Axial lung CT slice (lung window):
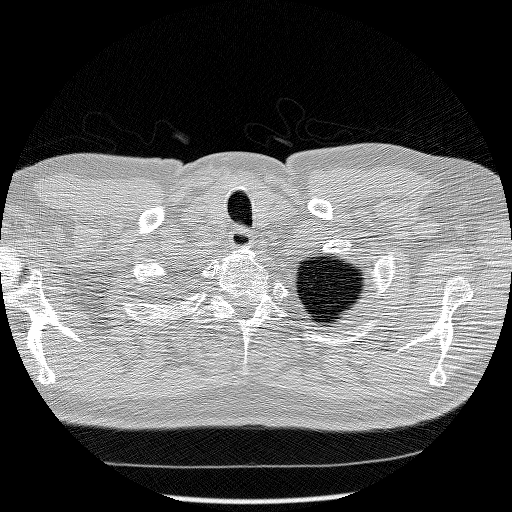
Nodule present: no